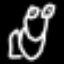
Label: frog